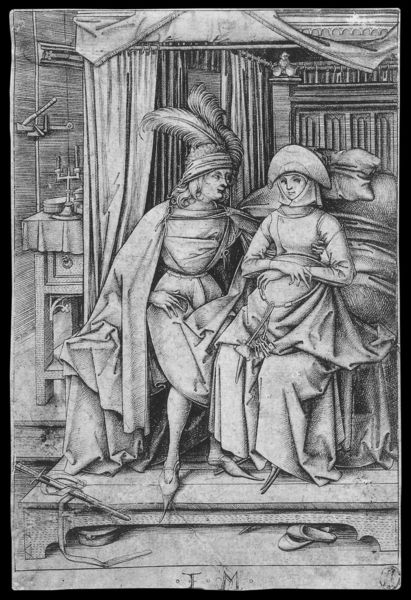
Titel: Das auf dem Bett sitzende Paar
Künstler: Israhel van Meckenem
Institution: Münster, Westfälisches Landesmuseum für Kunst und Kulturgeschichte
Schlagwörter: feder, mann, umhang, frauen, menschen, frau, grau, hut, kleid, tisch, zeichnung, zimmer, gespräch, haube, falten, federn, sockel, innenraum, vorhang, gewand, interieur, decke, paar, personen, gotik, federbusch, federhut, zwei, lehrer, lehrerin, schuhe, unterricht, grafik, graphik, kissen, kerze, bett, kerzen, leuchter, stube, stufe, sticken, podest, scheide, schuche, druck, druckgraphik, monogramm, stich, schwert, helm, liebespaar, initialien, pantoffel, mittelalter, baldachin, schlüssel, schlüsselbund, edelmann, kupferstich, kopfschmuck, hausschuhe, schnabelschuhe, kemenate, im